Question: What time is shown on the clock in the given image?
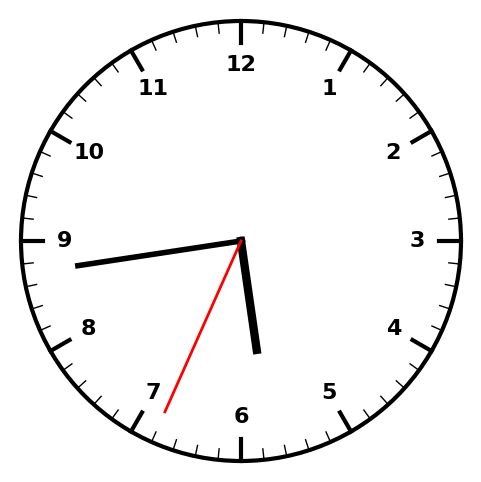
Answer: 05:43:34